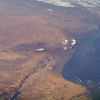
Label: land